Question: I am sending some data to the server and receiving the response as JSON. It is working in mozilla and chrome as expected. But In IE it is asking to download the file, instead parsing the JSON properly. Is there any way to fix this?

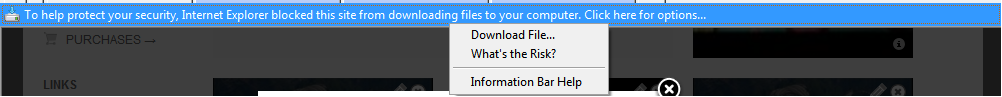
Answer: try specifying a MIME type of 'text/plain' or 'application/json' in the response. or just drop the '.json' extension from the url (try '.txt', or '.js', for instance).